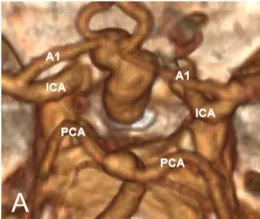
A- 3D reconstruction of aneurysm extending into the sella with vessels of circle of willis.
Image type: radiology (ct)